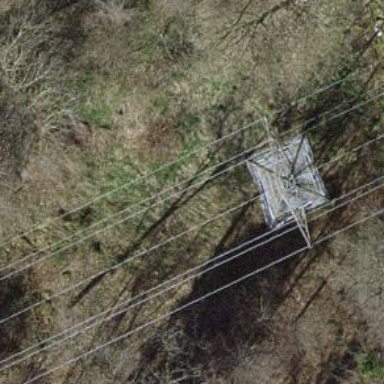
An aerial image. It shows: Power line in the image.